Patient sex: M
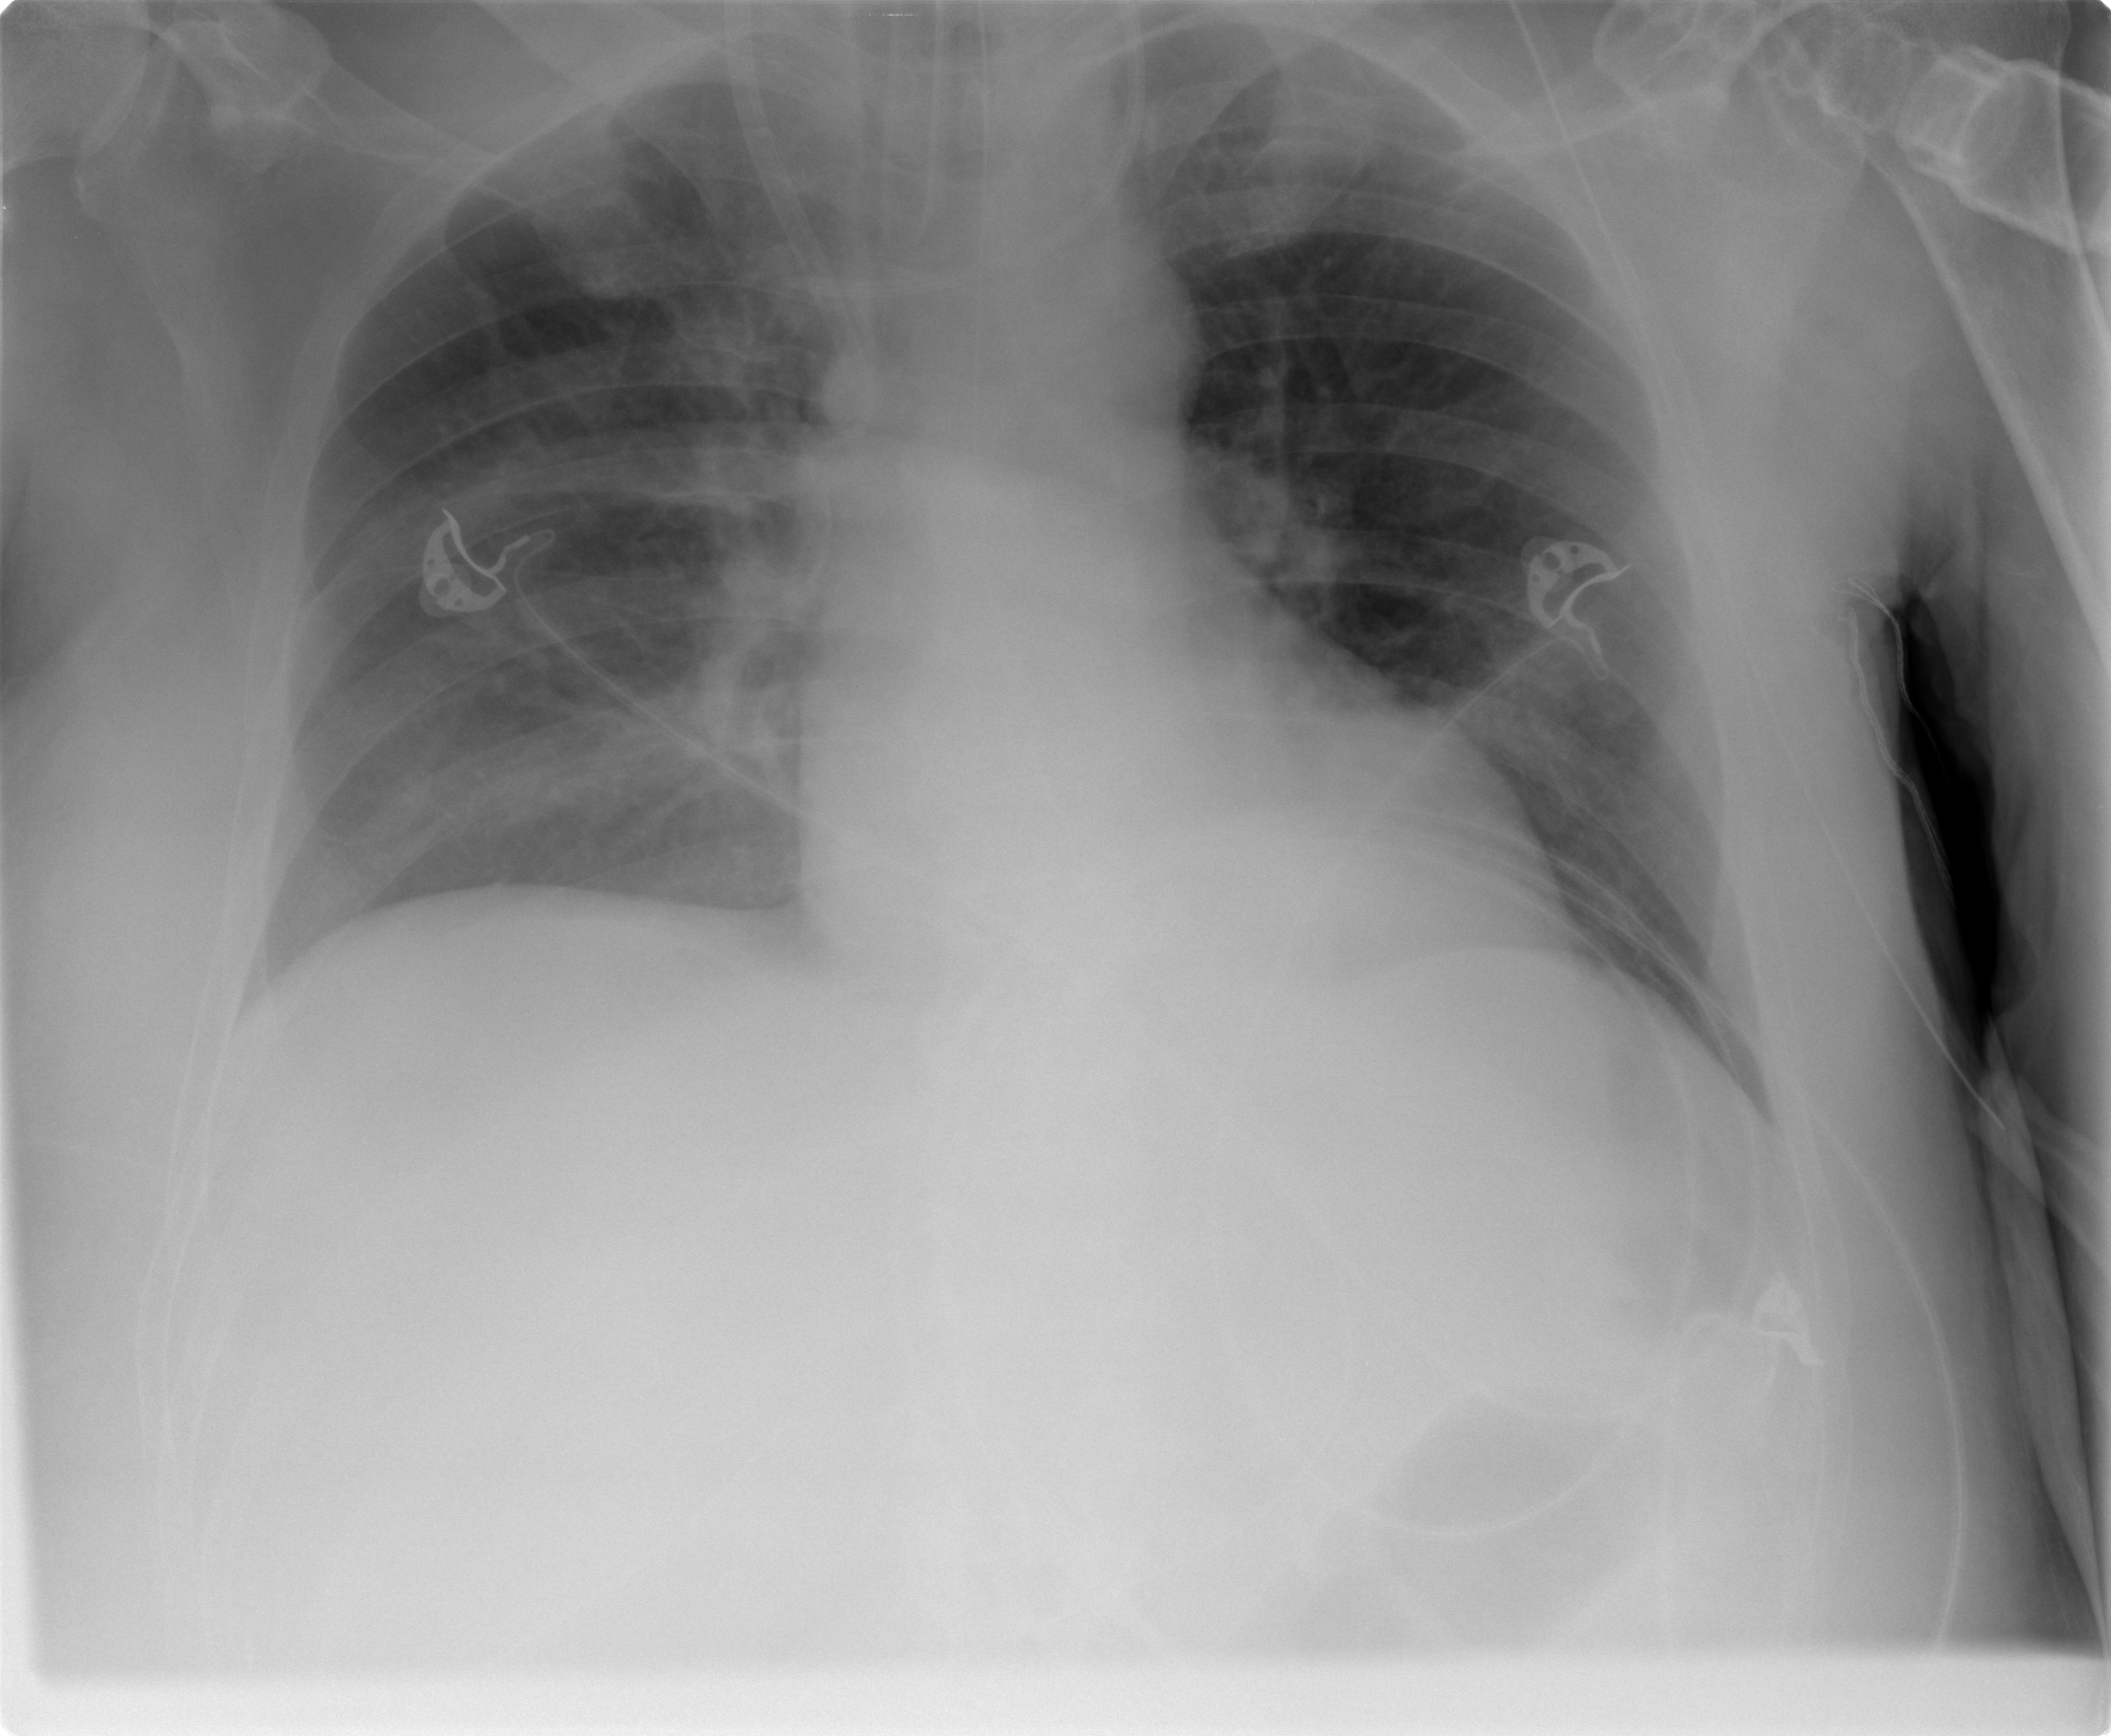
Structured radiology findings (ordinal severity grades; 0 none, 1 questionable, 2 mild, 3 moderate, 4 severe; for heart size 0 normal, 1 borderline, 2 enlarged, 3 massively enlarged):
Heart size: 1
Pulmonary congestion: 0
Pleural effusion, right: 0
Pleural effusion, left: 0
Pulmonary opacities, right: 2
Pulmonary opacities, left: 2
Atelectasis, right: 0
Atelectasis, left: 2